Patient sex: M
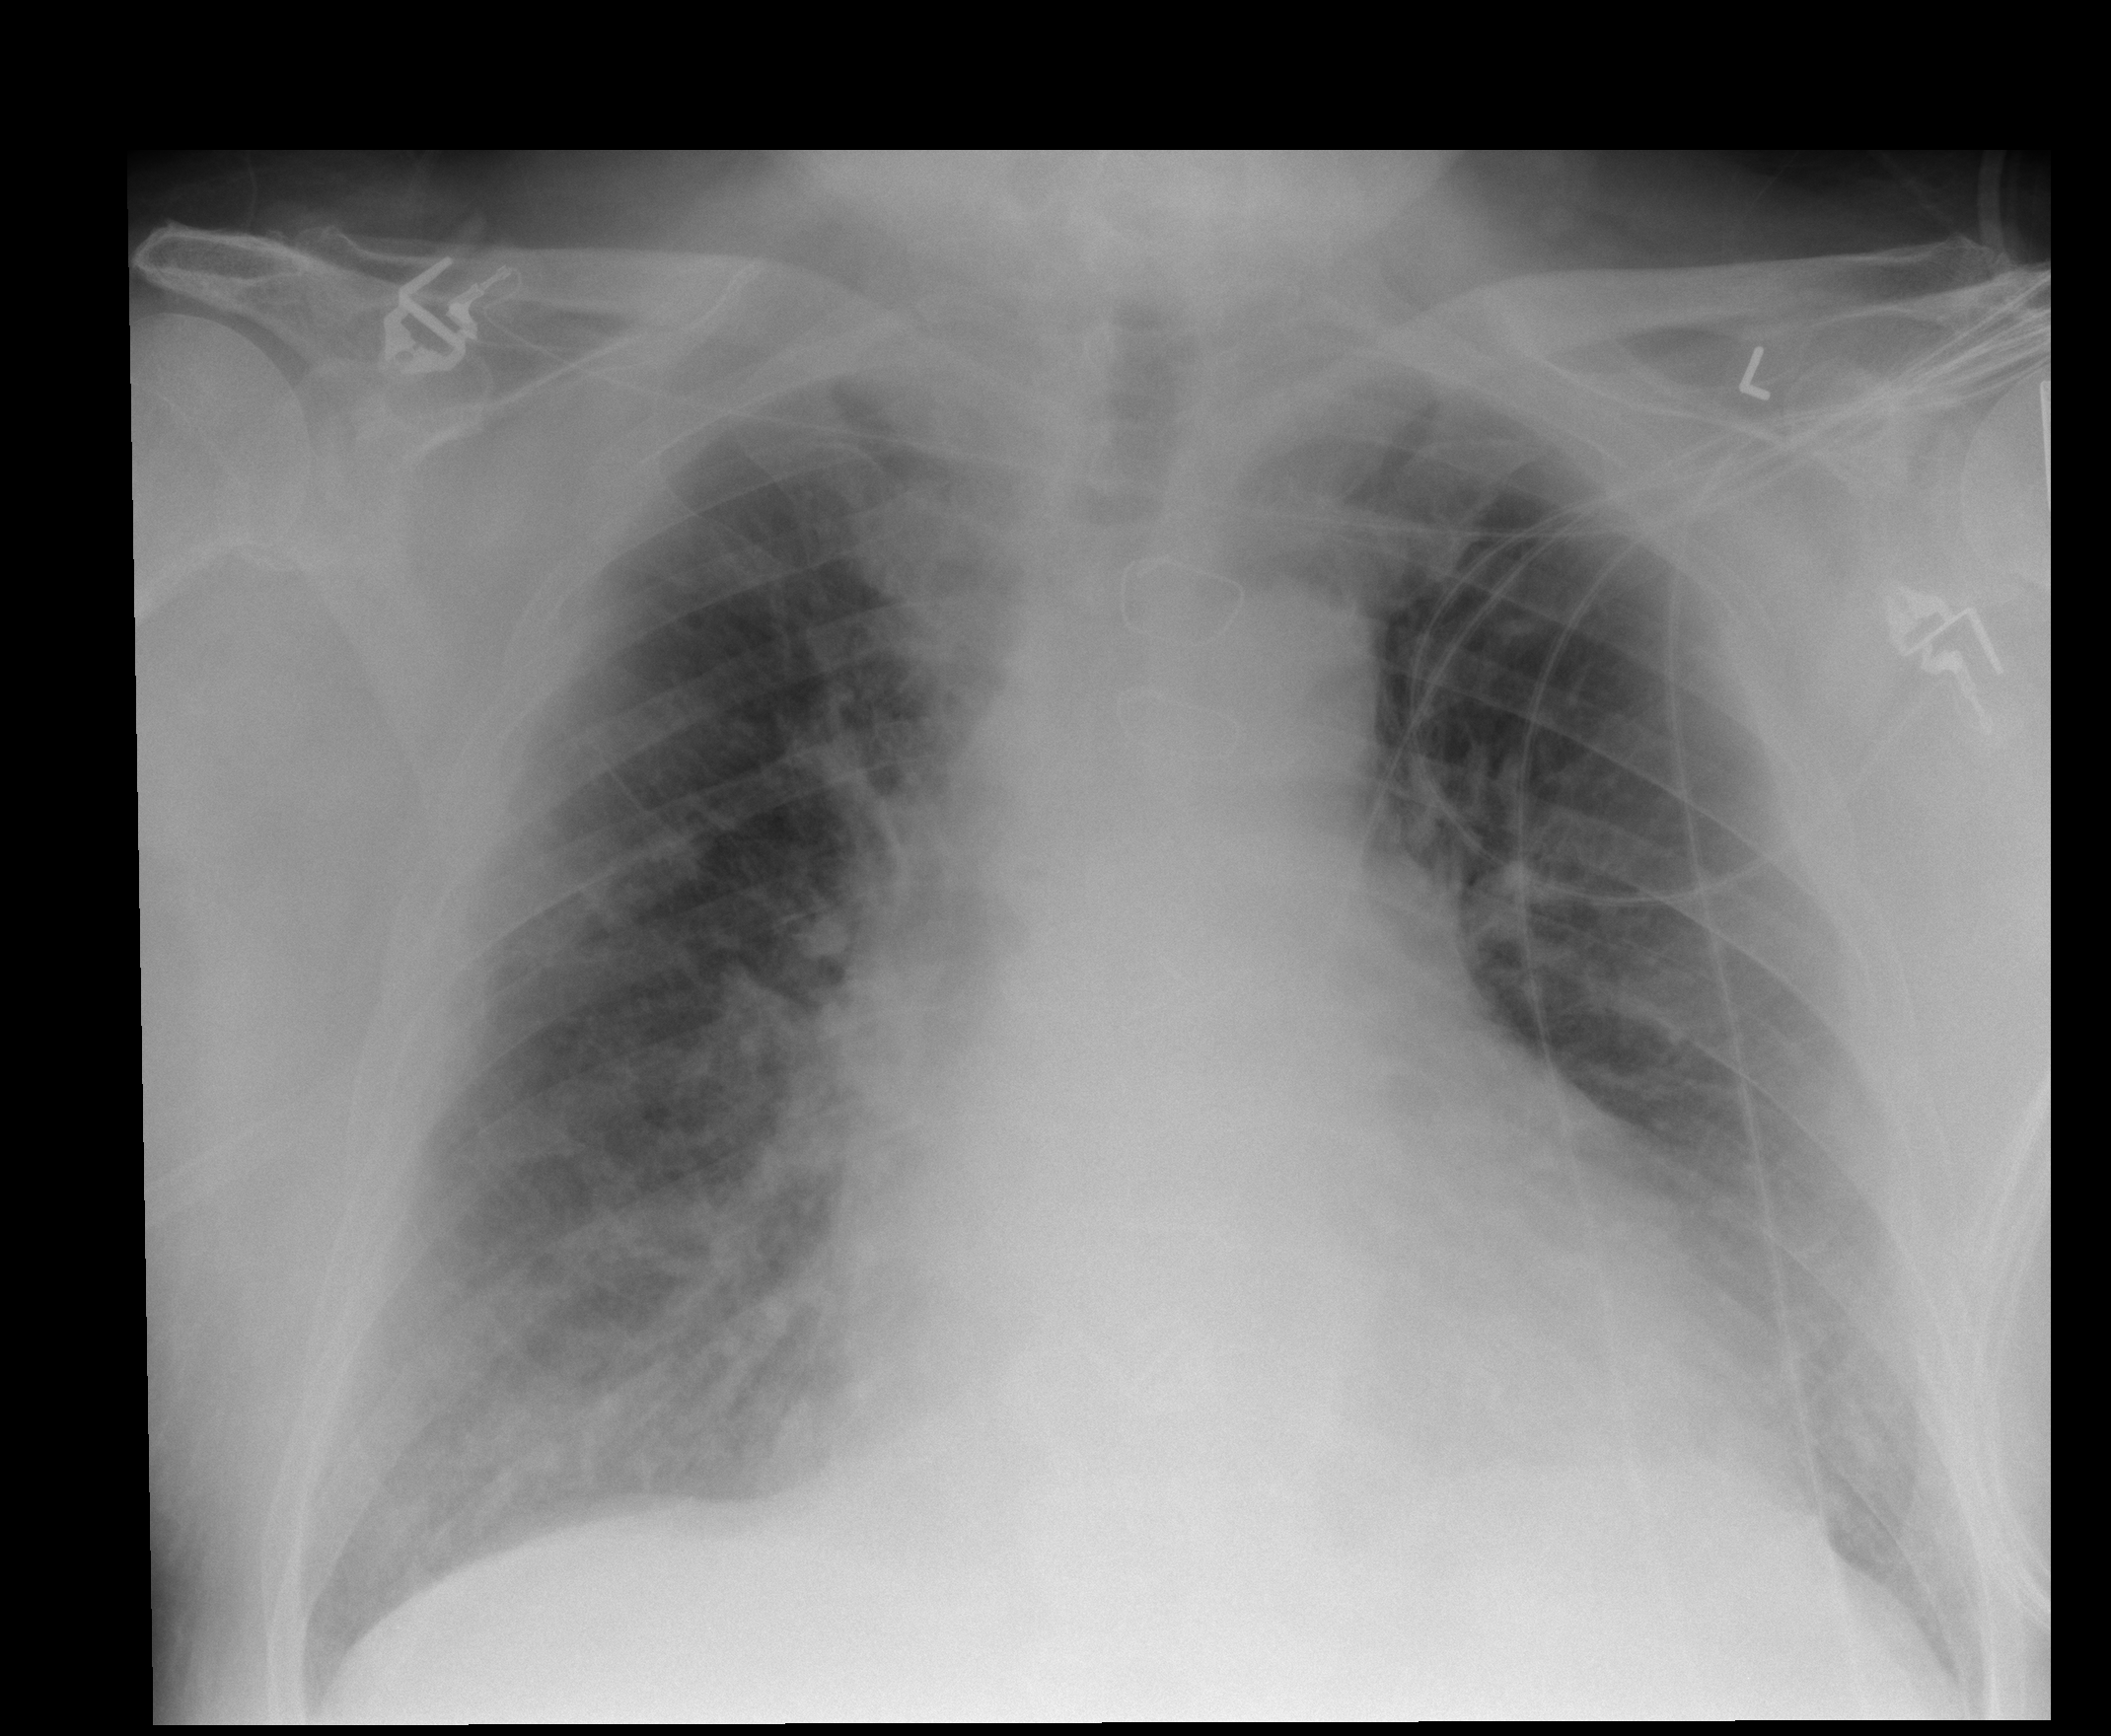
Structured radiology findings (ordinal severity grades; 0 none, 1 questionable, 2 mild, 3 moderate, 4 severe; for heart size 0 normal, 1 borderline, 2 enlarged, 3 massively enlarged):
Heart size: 2
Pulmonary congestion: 2
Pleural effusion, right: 0
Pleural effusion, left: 0
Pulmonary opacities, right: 2
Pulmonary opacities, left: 2
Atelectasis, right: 0
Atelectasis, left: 0